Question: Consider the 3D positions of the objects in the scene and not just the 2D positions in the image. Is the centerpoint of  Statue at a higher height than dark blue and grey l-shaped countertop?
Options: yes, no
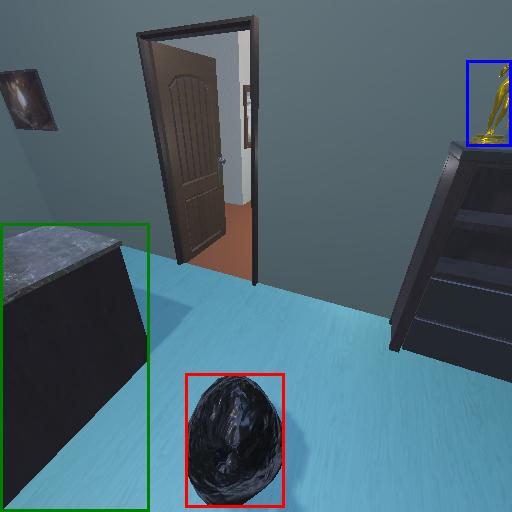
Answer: yes